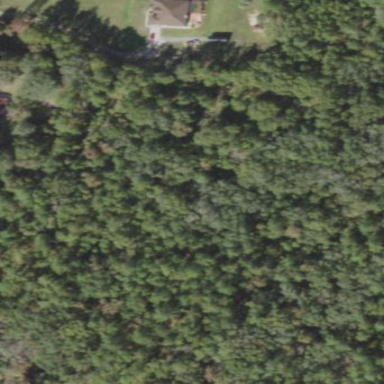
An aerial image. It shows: Mixed woodland area with various types of leaves.